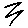
Label: zigzag